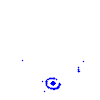
Particle: electron